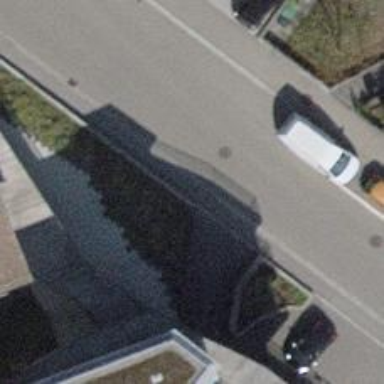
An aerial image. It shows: Sidewalk along the footway.